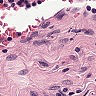
Metastatic tissue present: no